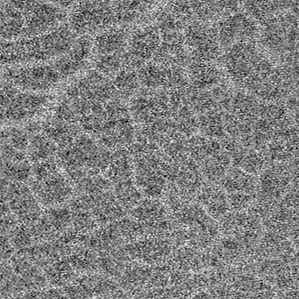
Label: frost